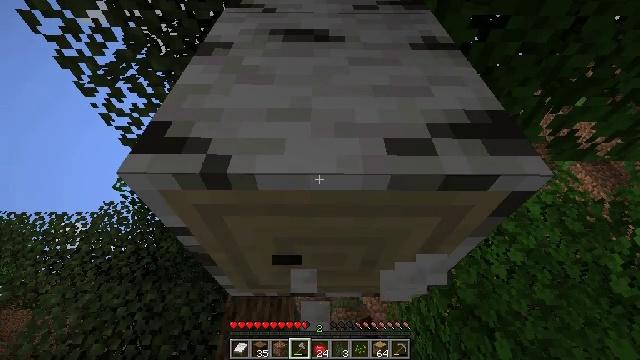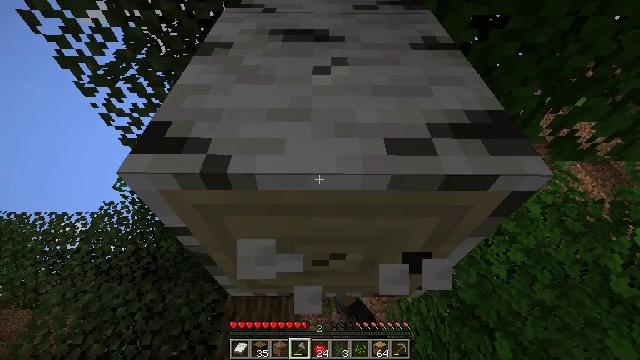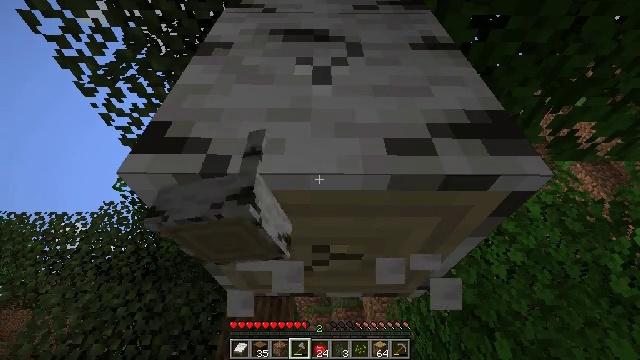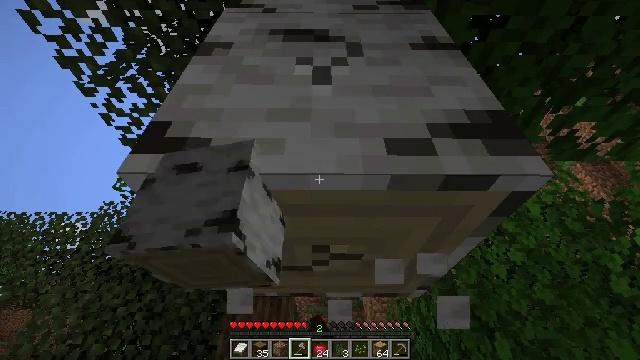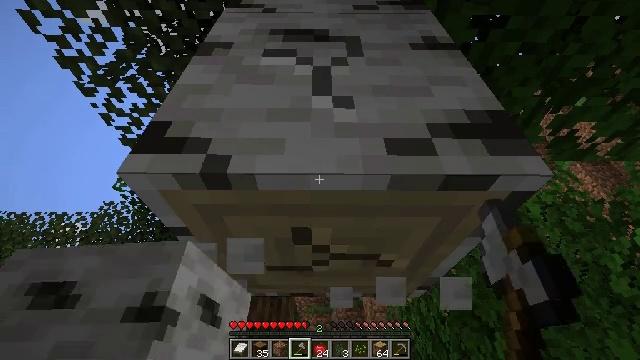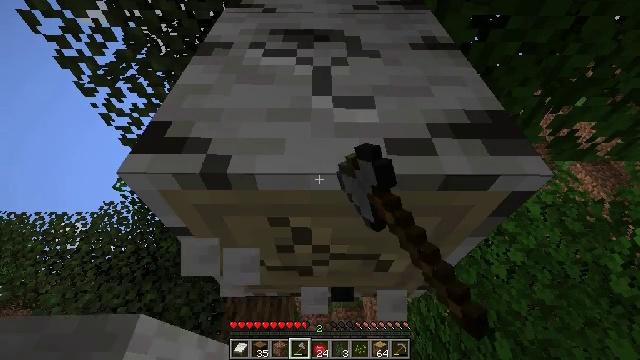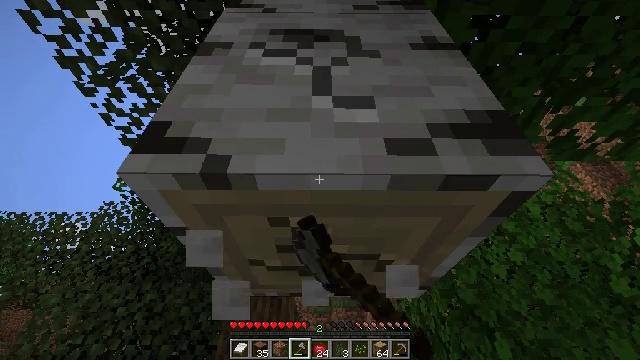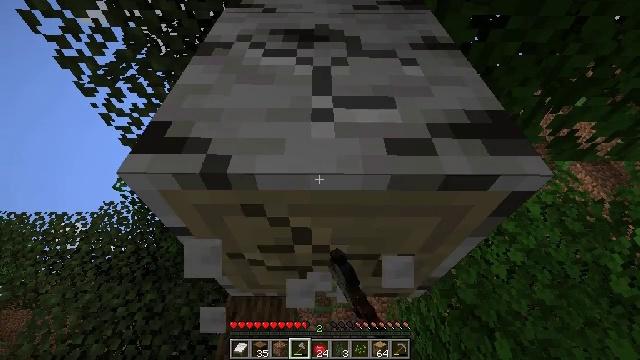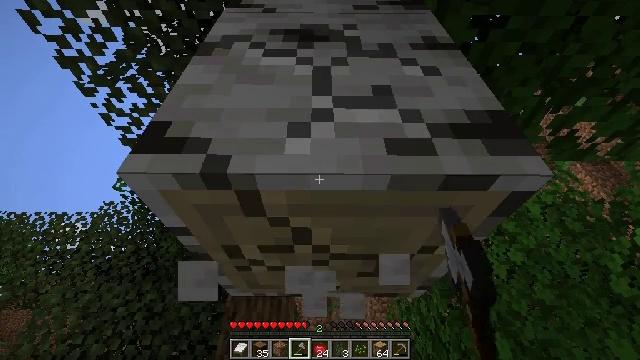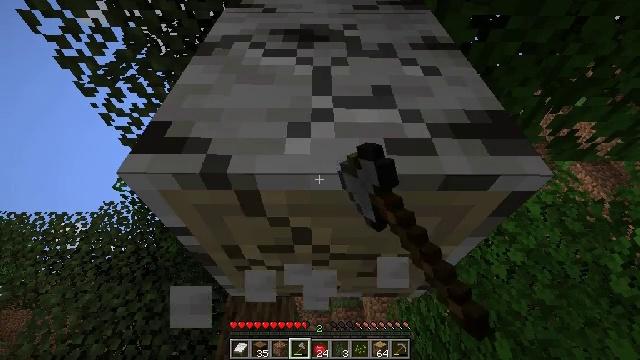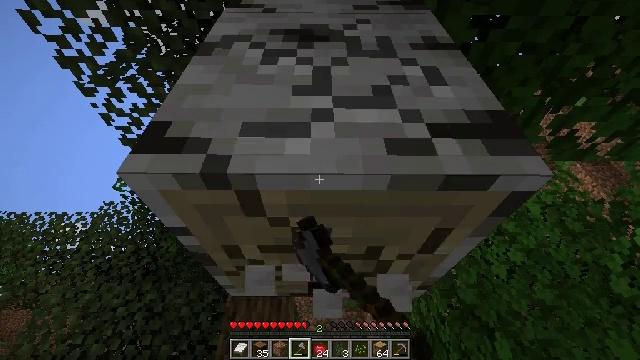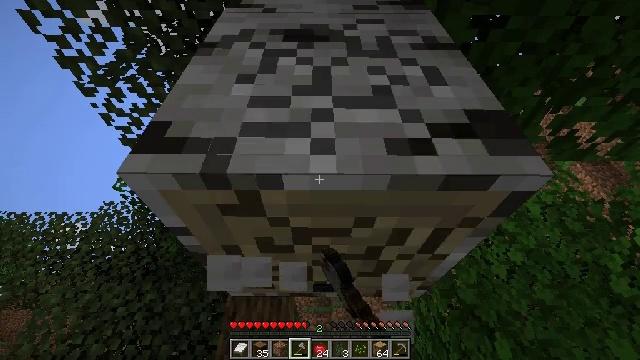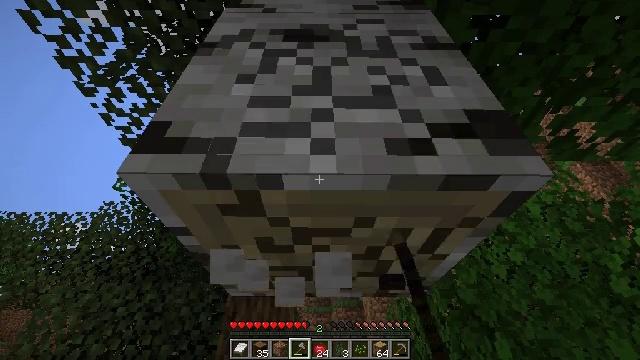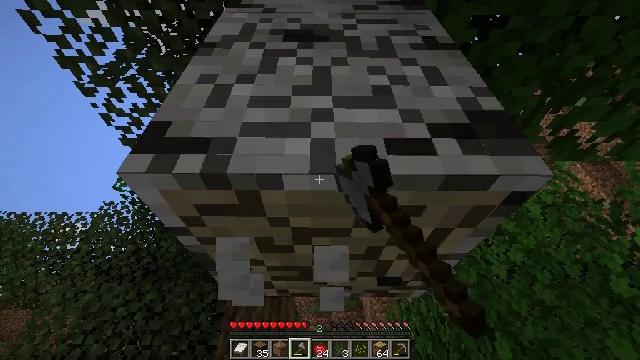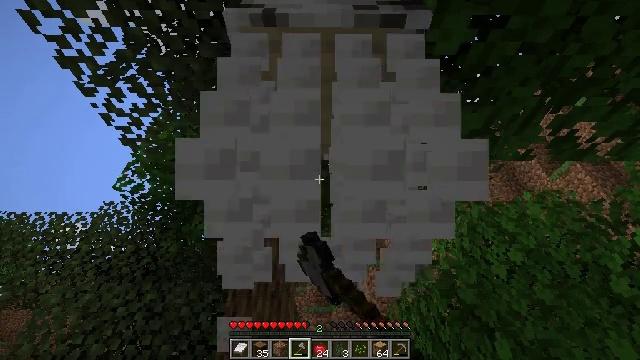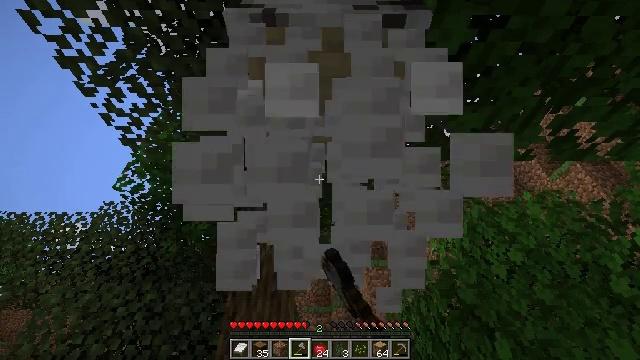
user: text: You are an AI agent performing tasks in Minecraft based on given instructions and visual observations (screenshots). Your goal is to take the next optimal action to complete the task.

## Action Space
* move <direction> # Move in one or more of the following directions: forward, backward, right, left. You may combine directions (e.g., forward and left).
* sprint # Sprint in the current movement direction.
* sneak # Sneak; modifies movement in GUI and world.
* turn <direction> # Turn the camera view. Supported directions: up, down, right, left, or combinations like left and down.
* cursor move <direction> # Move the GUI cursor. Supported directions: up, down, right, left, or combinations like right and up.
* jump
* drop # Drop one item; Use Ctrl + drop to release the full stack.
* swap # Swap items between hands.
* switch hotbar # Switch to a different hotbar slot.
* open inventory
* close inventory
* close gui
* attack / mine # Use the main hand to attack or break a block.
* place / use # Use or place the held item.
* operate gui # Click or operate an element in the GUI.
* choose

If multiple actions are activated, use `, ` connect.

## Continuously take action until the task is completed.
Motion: motion action
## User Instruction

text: Chop down the birch log.
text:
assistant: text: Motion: attack / mine
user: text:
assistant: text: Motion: attack / mine
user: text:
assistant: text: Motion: attack / mine
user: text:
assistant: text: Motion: attack / mine
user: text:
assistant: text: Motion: attack / mine
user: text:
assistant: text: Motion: attack / mine
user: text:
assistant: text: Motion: attack / mine
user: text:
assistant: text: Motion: attack / mine
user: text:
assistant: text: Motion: attack / mine
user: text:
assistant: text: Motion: attack / mine
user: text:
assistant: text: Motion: attack / mine
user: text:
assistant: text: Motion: attack / mine
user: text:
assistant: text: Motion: attack / mine
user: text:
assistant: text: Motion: attack / mine
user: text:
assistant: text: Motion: attack / mine
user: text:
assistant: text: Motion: attack / mine
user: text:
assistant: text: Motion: attack / mine
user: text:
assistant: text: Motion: attack / mine
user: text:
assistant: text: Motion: attack / mine
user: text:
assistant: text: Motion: attack / mine
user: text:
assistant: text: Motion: move forward, attack / mine, jump
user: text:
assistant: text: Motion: move forward, jump
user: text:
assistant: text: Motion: move forward, jump
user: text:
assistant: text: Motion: move forward, turn up, jump
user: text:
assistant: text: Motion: move forward, turn left and up, jump
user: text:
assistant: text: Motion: move forward, turn up, jump
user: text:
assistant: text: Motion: turn up, attack / mine
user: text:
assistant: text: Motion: turn up, attack / mine
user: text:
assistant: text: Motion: turn up, attack / mine
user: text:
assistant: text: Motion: turn up, attack / mine